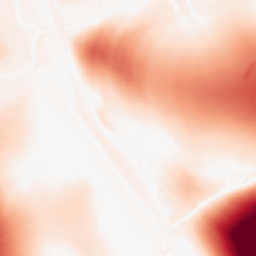
Category: morphological
Decomposition family: tophat
Decomposition parameters: size: 100
mode: white
Upsampling method: nearest
Upsampling parameters: scale: 2
Upsampling scale: 2